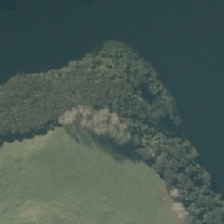
Land cover: manuka_kanuka